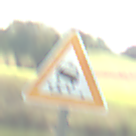
Verkehrszeichen: SchleuderOderRutschgefahr
Umgebung: Outdoor, Nature
Tageszeit: MorningAfternoon
Wetter: PartlyCloudy
Licht: Natural
Jahreszeit: NotSpecified
Kontrast: HighContrast